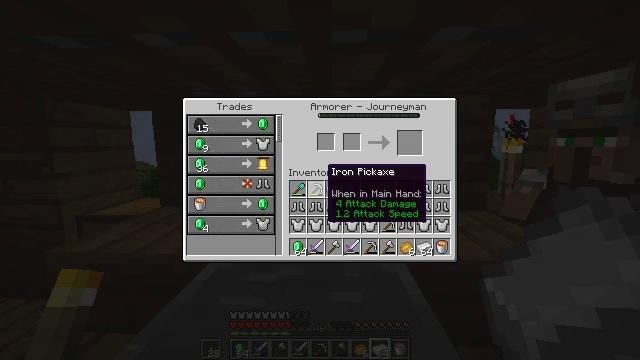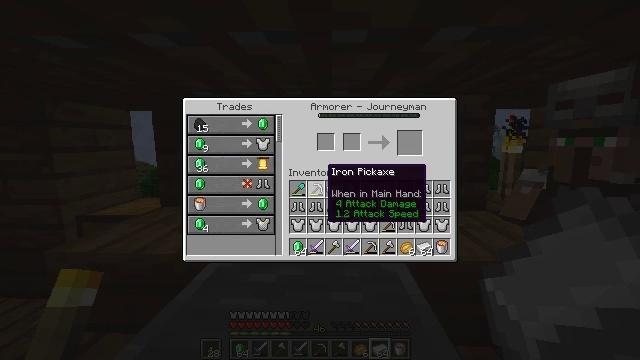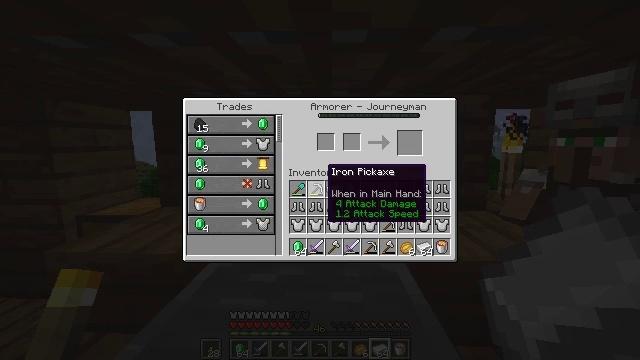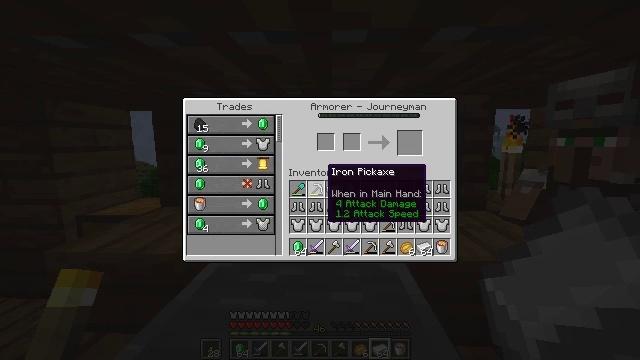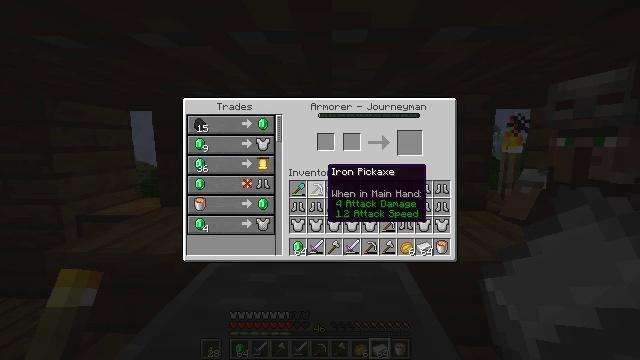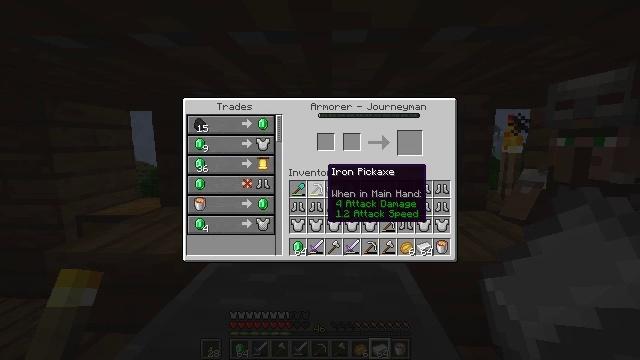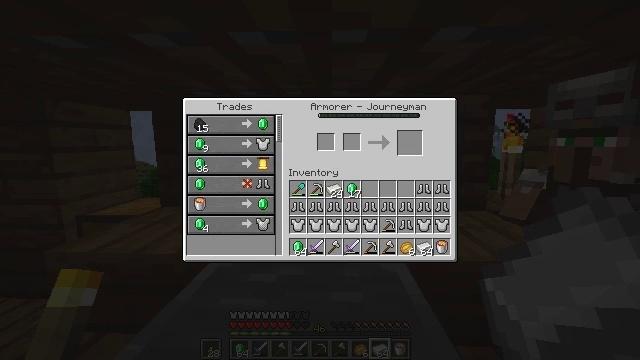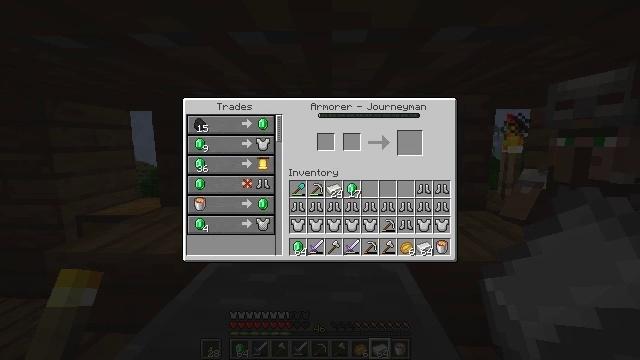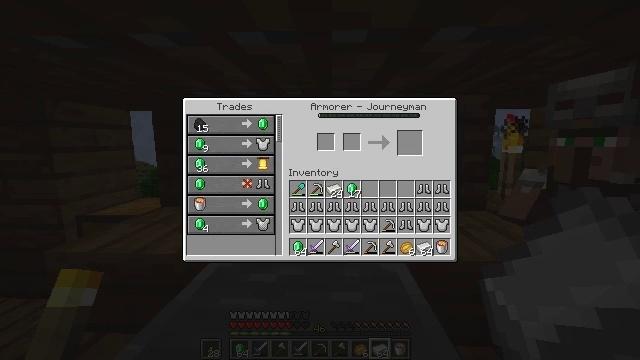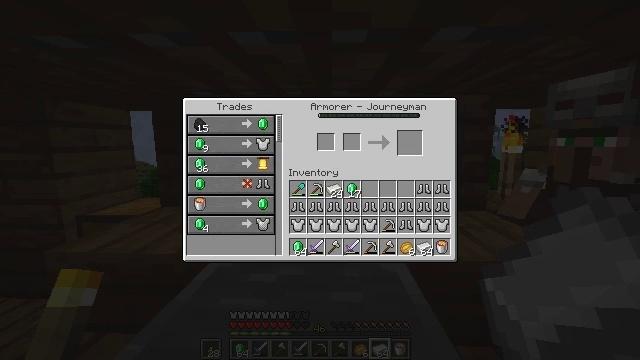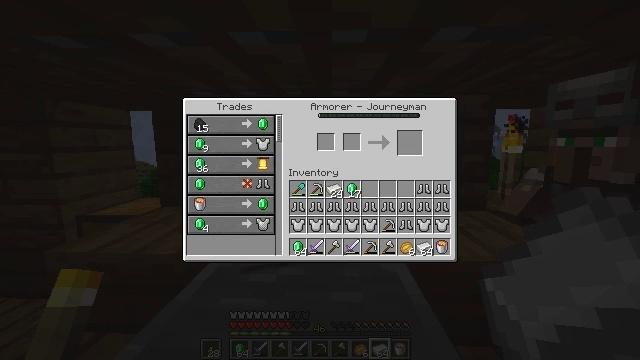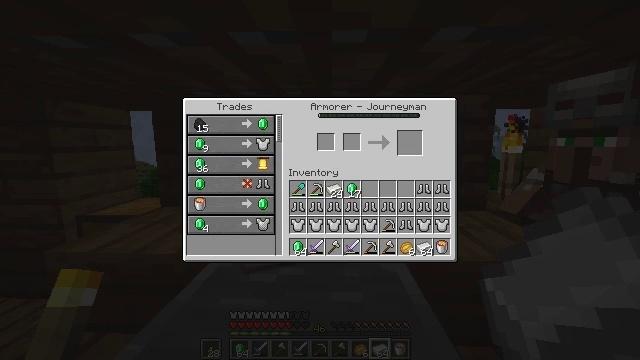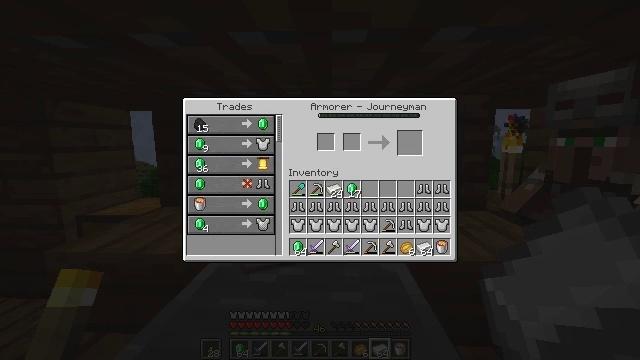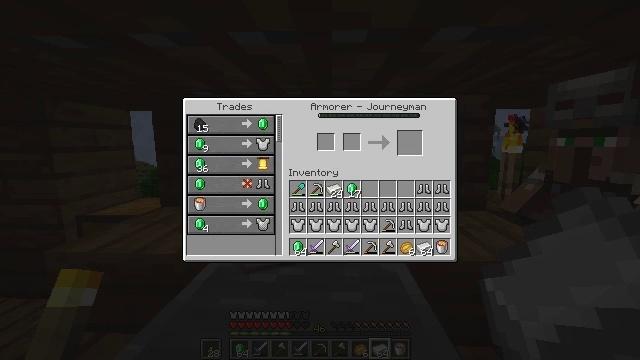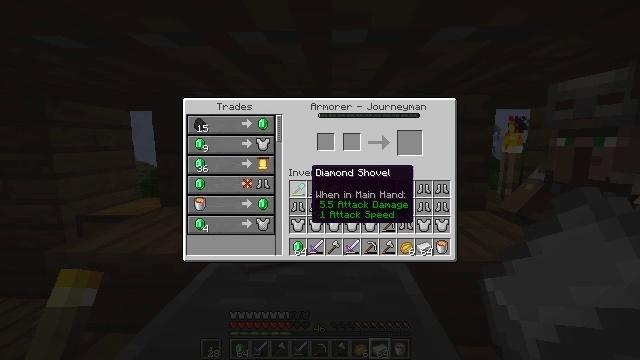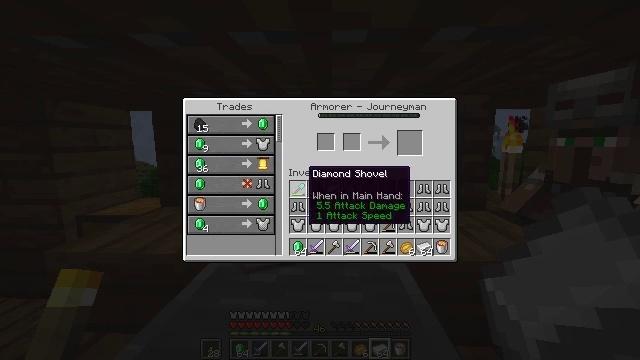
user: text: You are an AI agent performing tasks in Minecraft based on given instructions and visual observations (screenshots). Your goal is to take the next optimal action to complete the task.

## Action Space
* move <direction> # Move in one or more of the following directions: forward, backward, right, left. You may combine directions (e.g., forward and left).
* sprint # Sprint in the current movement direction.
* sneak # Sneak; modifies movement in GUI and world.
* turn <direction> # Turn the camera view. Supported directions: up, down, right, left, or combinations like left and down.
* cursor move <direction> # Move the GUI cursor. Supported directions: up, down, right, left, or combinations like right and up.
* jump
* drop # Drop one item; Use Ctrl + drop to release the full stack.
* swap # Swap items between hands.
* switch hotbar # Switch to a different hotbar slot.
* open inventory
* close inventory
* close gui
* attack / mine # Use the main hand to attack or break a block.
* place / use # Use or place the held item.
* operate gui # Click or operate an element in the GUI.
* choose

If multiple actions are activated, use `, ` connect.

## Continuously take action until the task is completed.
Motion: motion action
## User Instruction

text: Make a chainmail chestplate using the appropriate recipe.
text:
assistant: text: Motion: no_op
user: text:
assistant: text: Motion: no_op
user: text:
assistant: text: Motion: no_op
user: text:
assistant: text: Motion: no_op
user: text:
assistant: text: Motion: no_op
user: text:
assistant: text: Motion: no_op
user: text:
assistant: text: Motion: no_op
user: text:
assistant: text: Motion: no_op
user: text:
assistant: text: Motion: no_op
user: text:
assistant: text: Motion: no_op
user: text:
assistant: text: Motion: no_op
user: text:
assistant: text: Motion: no_op
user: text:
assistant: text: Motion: no_op
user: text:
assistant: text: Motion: cursor move left
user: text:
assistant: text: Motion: no_op
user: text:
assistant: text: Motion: no_op
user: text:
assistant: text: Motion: no_op
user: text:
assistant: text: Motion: no_op
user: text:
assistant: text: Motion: no_op
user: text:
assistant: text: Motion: no_op
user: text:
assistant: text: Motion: no_op
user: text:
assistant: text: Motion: no_op
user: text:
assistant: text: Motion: no_op
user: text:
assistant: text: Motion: no_op
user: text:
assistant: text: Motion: no_op
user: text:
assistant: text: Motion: no_op
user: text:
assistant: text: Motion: no_op
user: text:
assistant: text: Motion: no_op
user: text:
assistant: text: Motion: no_op
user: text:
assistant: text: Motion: no_op